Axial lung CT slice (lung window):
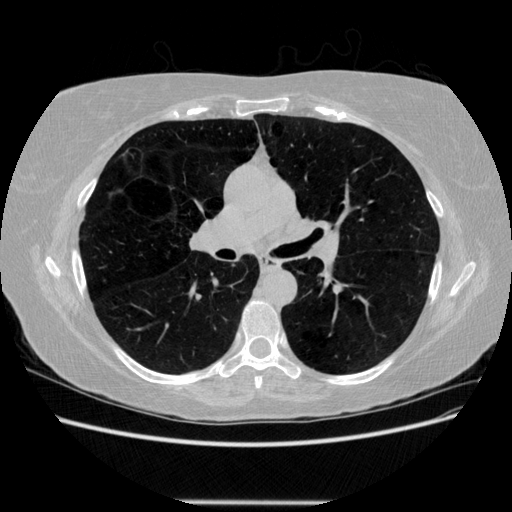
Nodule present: no